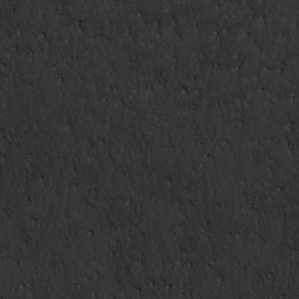
Label: non_frost